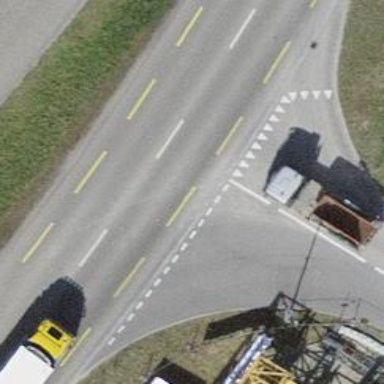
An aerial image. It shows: Primary road with asphalt surface and designated cycle lane.